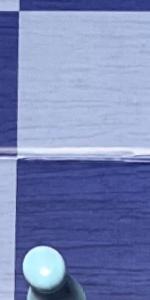
Label: Empty